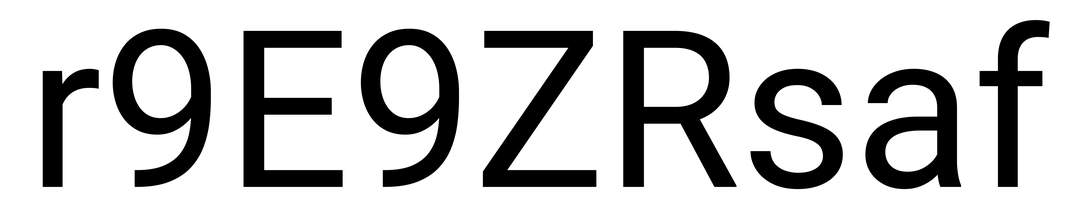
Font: Roboto_Regular